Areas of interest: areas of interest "Lu'an Station"
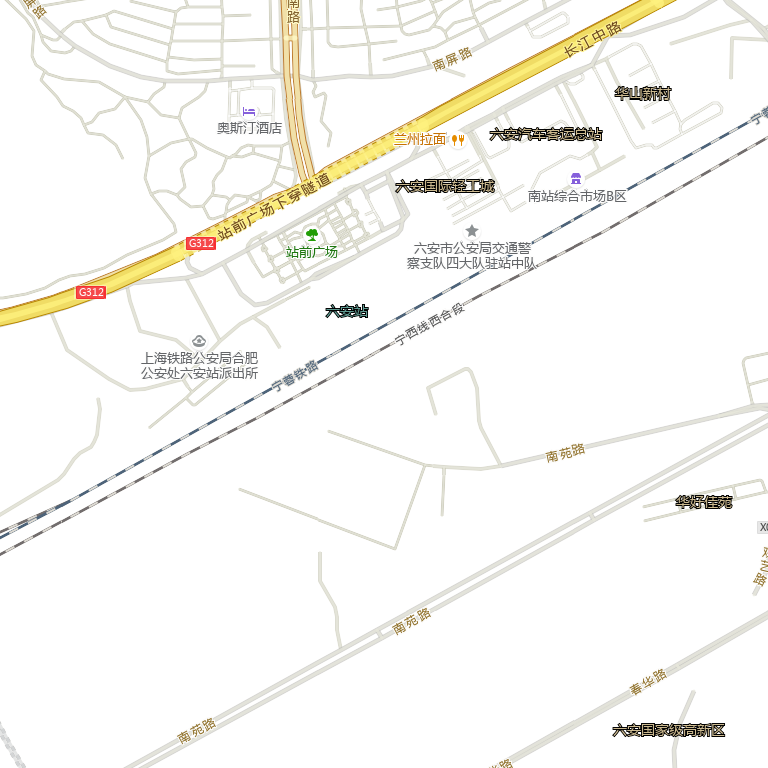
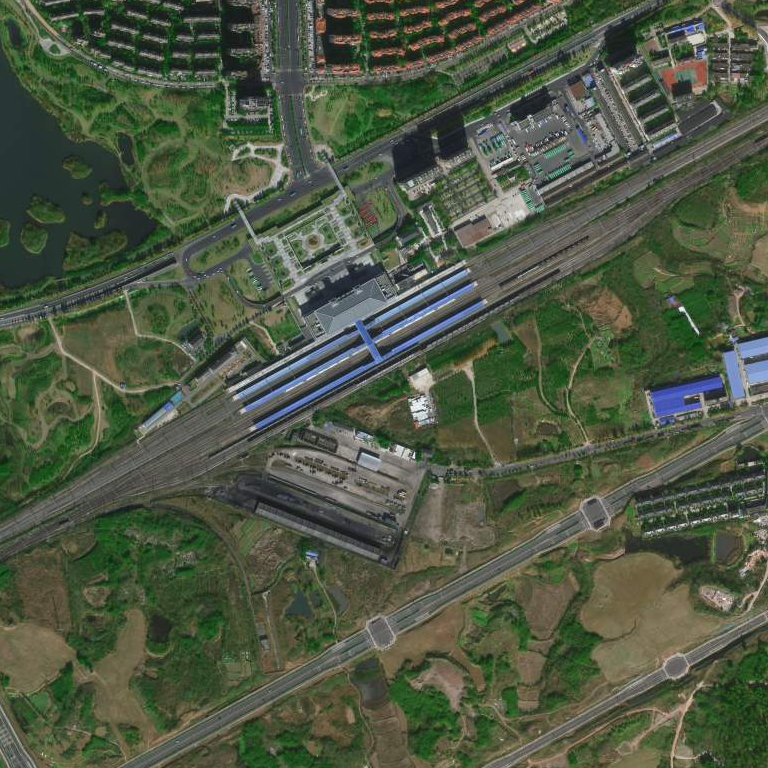